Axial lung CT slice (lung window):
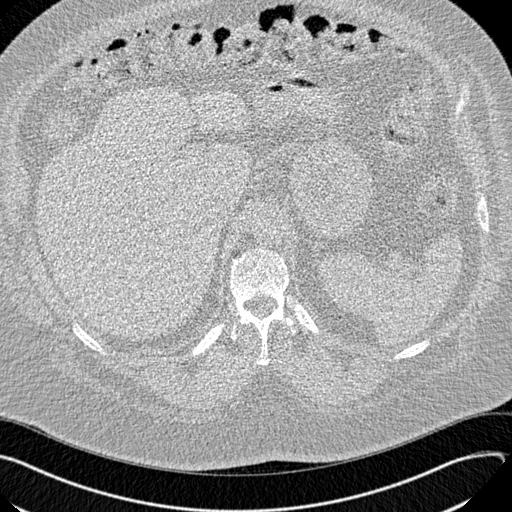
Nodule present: no